Question: I tried Build and Analyze tool of Xcode very first time today.
and found some thing in this function
Please check the image:

'''
-(IBAction)completeSessionButAct:(id)sender{
NSDictionary *tempDic = [[NSDictionary alloc] initWithObjectsAndKeys:[self view],@"mainview",
congratulationScreen,@"screen",
congScreenLabel,@"cong_screen_label",
congScrStatusLabel,@"cong_scr_status_label",
[sender superview],@"last_screen",nil];
[functionality completeSession:tempDic];
}
'''
this function start from line 64 and end at 71
Can Any one explain me the memory leakage in this function.
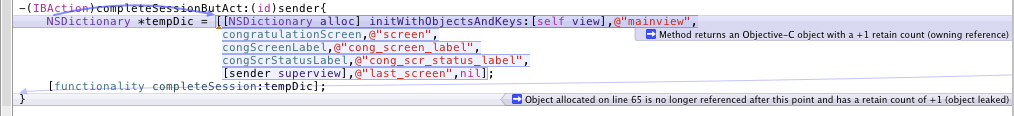
Answer: The text as displayed in the image seems pretty clear to me: You are creating an object that you own (new, alloc, copy, retain [NARC] does that); but you never rescind ownership.
Try using '+[NSDictionary dictionaryWithObjectsAndKeys:]' instead.